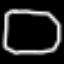
Label: octagon